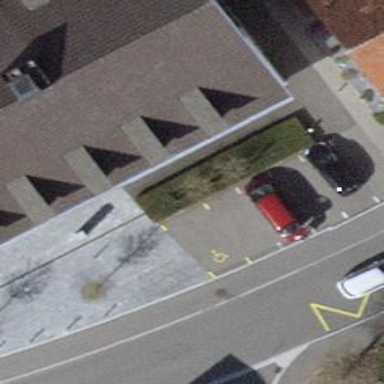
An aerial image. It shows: Designated parking space for disabled individuals.